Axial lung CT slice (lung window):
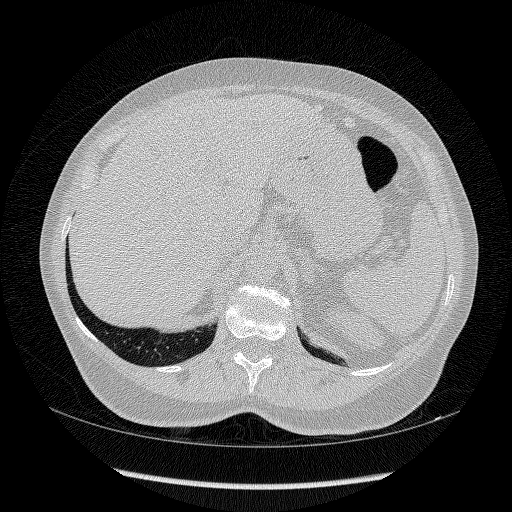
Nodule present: no